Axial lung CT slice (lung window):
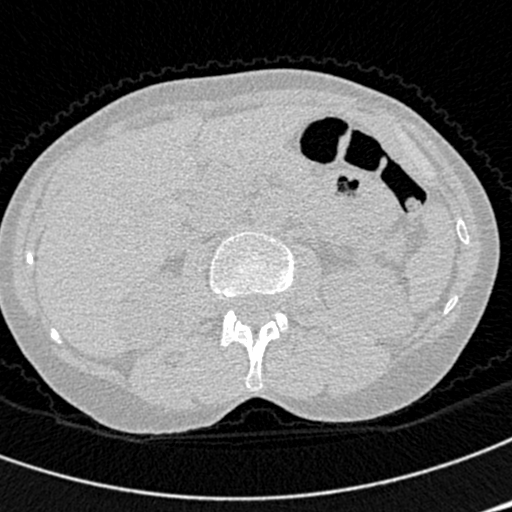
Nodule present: no